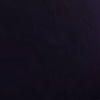
Label: space